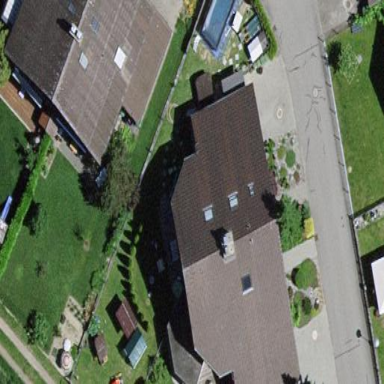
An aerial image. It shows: Terrace building.